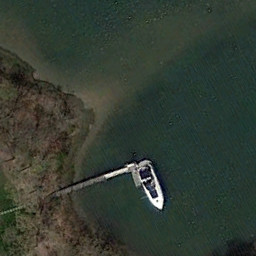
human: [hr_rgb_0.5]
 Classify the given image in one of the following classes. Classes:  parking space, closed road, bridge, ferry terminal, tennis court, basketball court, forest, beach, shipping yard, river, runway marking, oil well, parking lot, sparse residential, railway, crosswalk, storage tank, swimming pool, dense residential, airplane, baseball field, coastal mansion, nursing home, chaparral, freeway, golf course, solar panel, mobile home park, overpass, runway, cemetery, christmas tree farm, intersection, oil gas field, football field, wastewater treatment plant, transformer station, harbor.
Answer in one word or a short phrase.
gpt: ferry terminal